Question: Google states that a "term-vector algorithm" can be used to determine popular keywords. I have studied <URL>, but cant understand the term "term-vector algorithm".
Please explain it in a brief summary, very simple language, as if the reader is a child.
I believe "vector" refers to the mathematics definition, a quantity having direction as well as magnitude. How is it that keywords have a quantity moving in a direction?
<URL> states "Each dimension corresponds to a separate term." I thought dimension relates to cardinality, is that correct?

From the book Hadoop In Practice, by Alex Holmes, page 12.
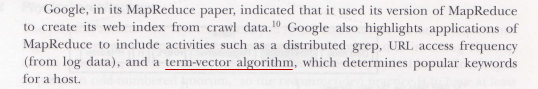
Answer: It means that each word forms a separate dimension:
Example: (shamelessly taken from <URL>
For a model containing only three words you would get:
'''
dict = { dog, cat, lion }
Document 1
"cat cat" - (0,2,0)
Document 2
"cat cat cat" - (0,3,0)
Document 3
"lion cat" - (0,1,1)
Document 4
"cat lion" - (0,1,1)
'''